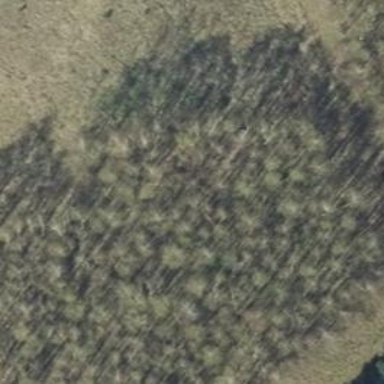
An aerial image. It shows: Broadleaved woodland area.